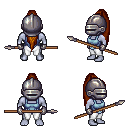
a pixel art fantasy rpg character, male body template, dark elf, purple skin, blue vest, white pants, brunette extra-long topknot hairstyle, metal helm, metal gloves, spear, four views (front, back, left, right), 2x2 character sprite sheet, small pixel art, hard edges, no anti-aliasing